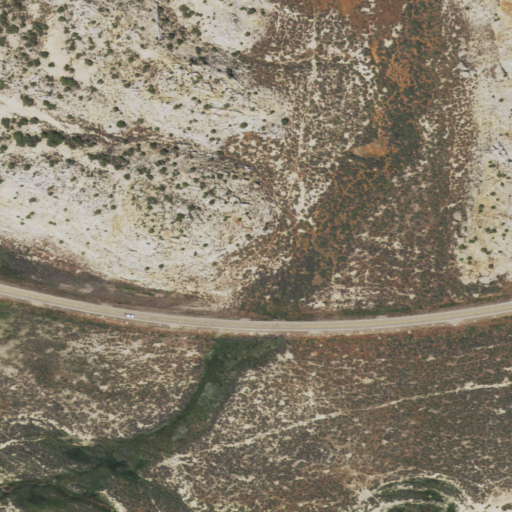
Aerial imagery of valley in Wyoming named Erickson Canyon containing shrub, open development, woody wetlands, and low intensity development